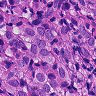
Metastatic tissue present: yes